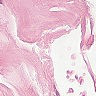
Metastatic tissue present: no